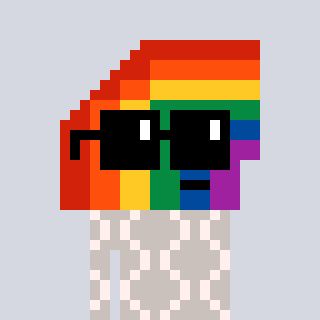
a pixel art character with square black sunglasses, a rainbow-shaped head and a foggrey-colored body on a cool background